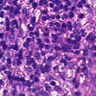
Metastatic tissue present: yes